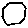
Label: hexagon